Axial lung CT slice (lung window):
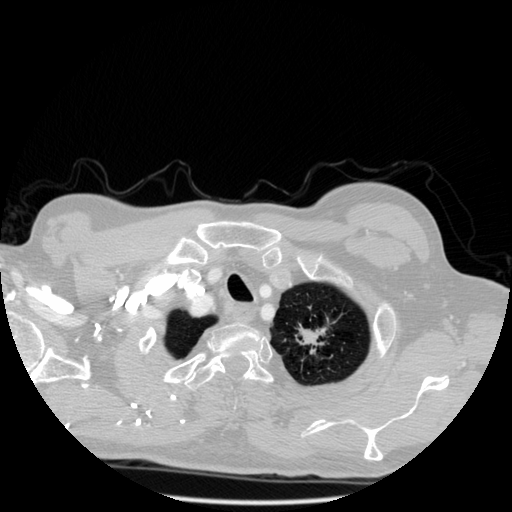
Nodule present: yes
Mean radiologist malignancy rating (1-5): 4.667